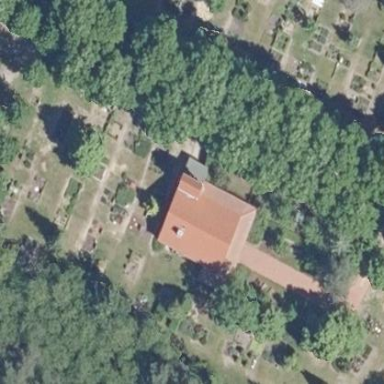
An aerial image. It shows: Chapel building.